Field crop: maize
Growth stage: 2
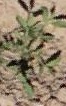
Species: atriplex